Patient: sex F, age 46
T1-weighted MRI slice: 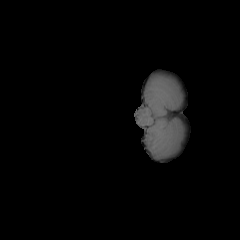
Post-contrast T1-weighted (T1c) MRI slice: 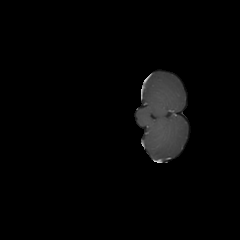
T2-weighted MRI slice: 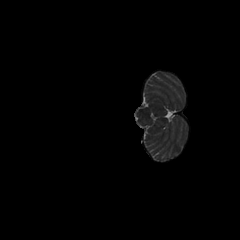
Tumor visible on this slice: no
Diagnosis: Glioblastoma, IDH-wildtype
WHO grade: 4